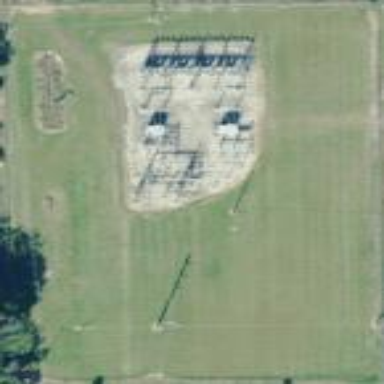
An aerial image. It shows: Distribution power substation secured by fence.